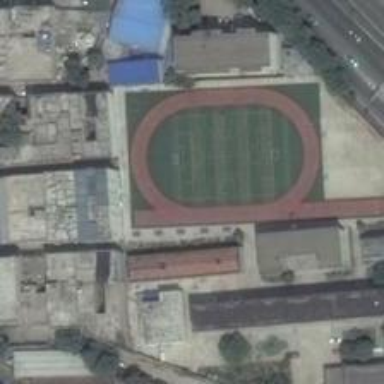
The playground lies the open space between the raod and buildings .